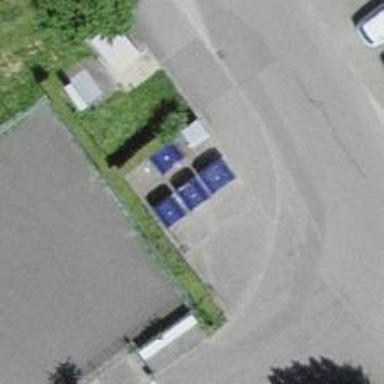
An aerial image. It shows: Recycling container at amenity designated for recycling.